Field crop: maize
Growth stage: 2
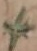
Species: atriplex